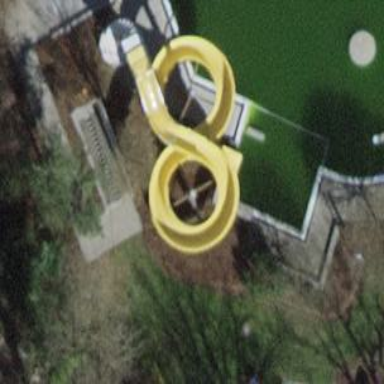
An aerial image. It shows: Water slide attraction.